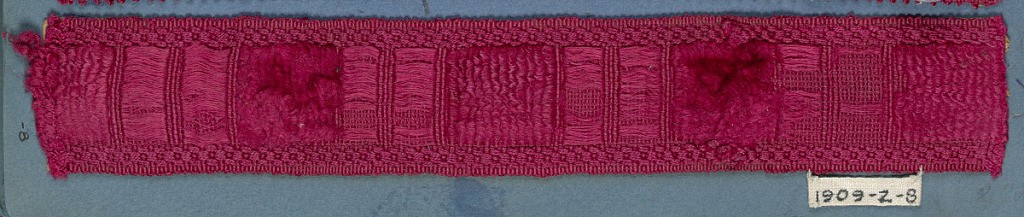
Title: Trimming
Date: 18th century
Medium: silk Technique: supplementary warp pile (velvet)
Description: Red trimming fragment in a design of single wide blocks separated by two narrower blocks.